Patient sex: M
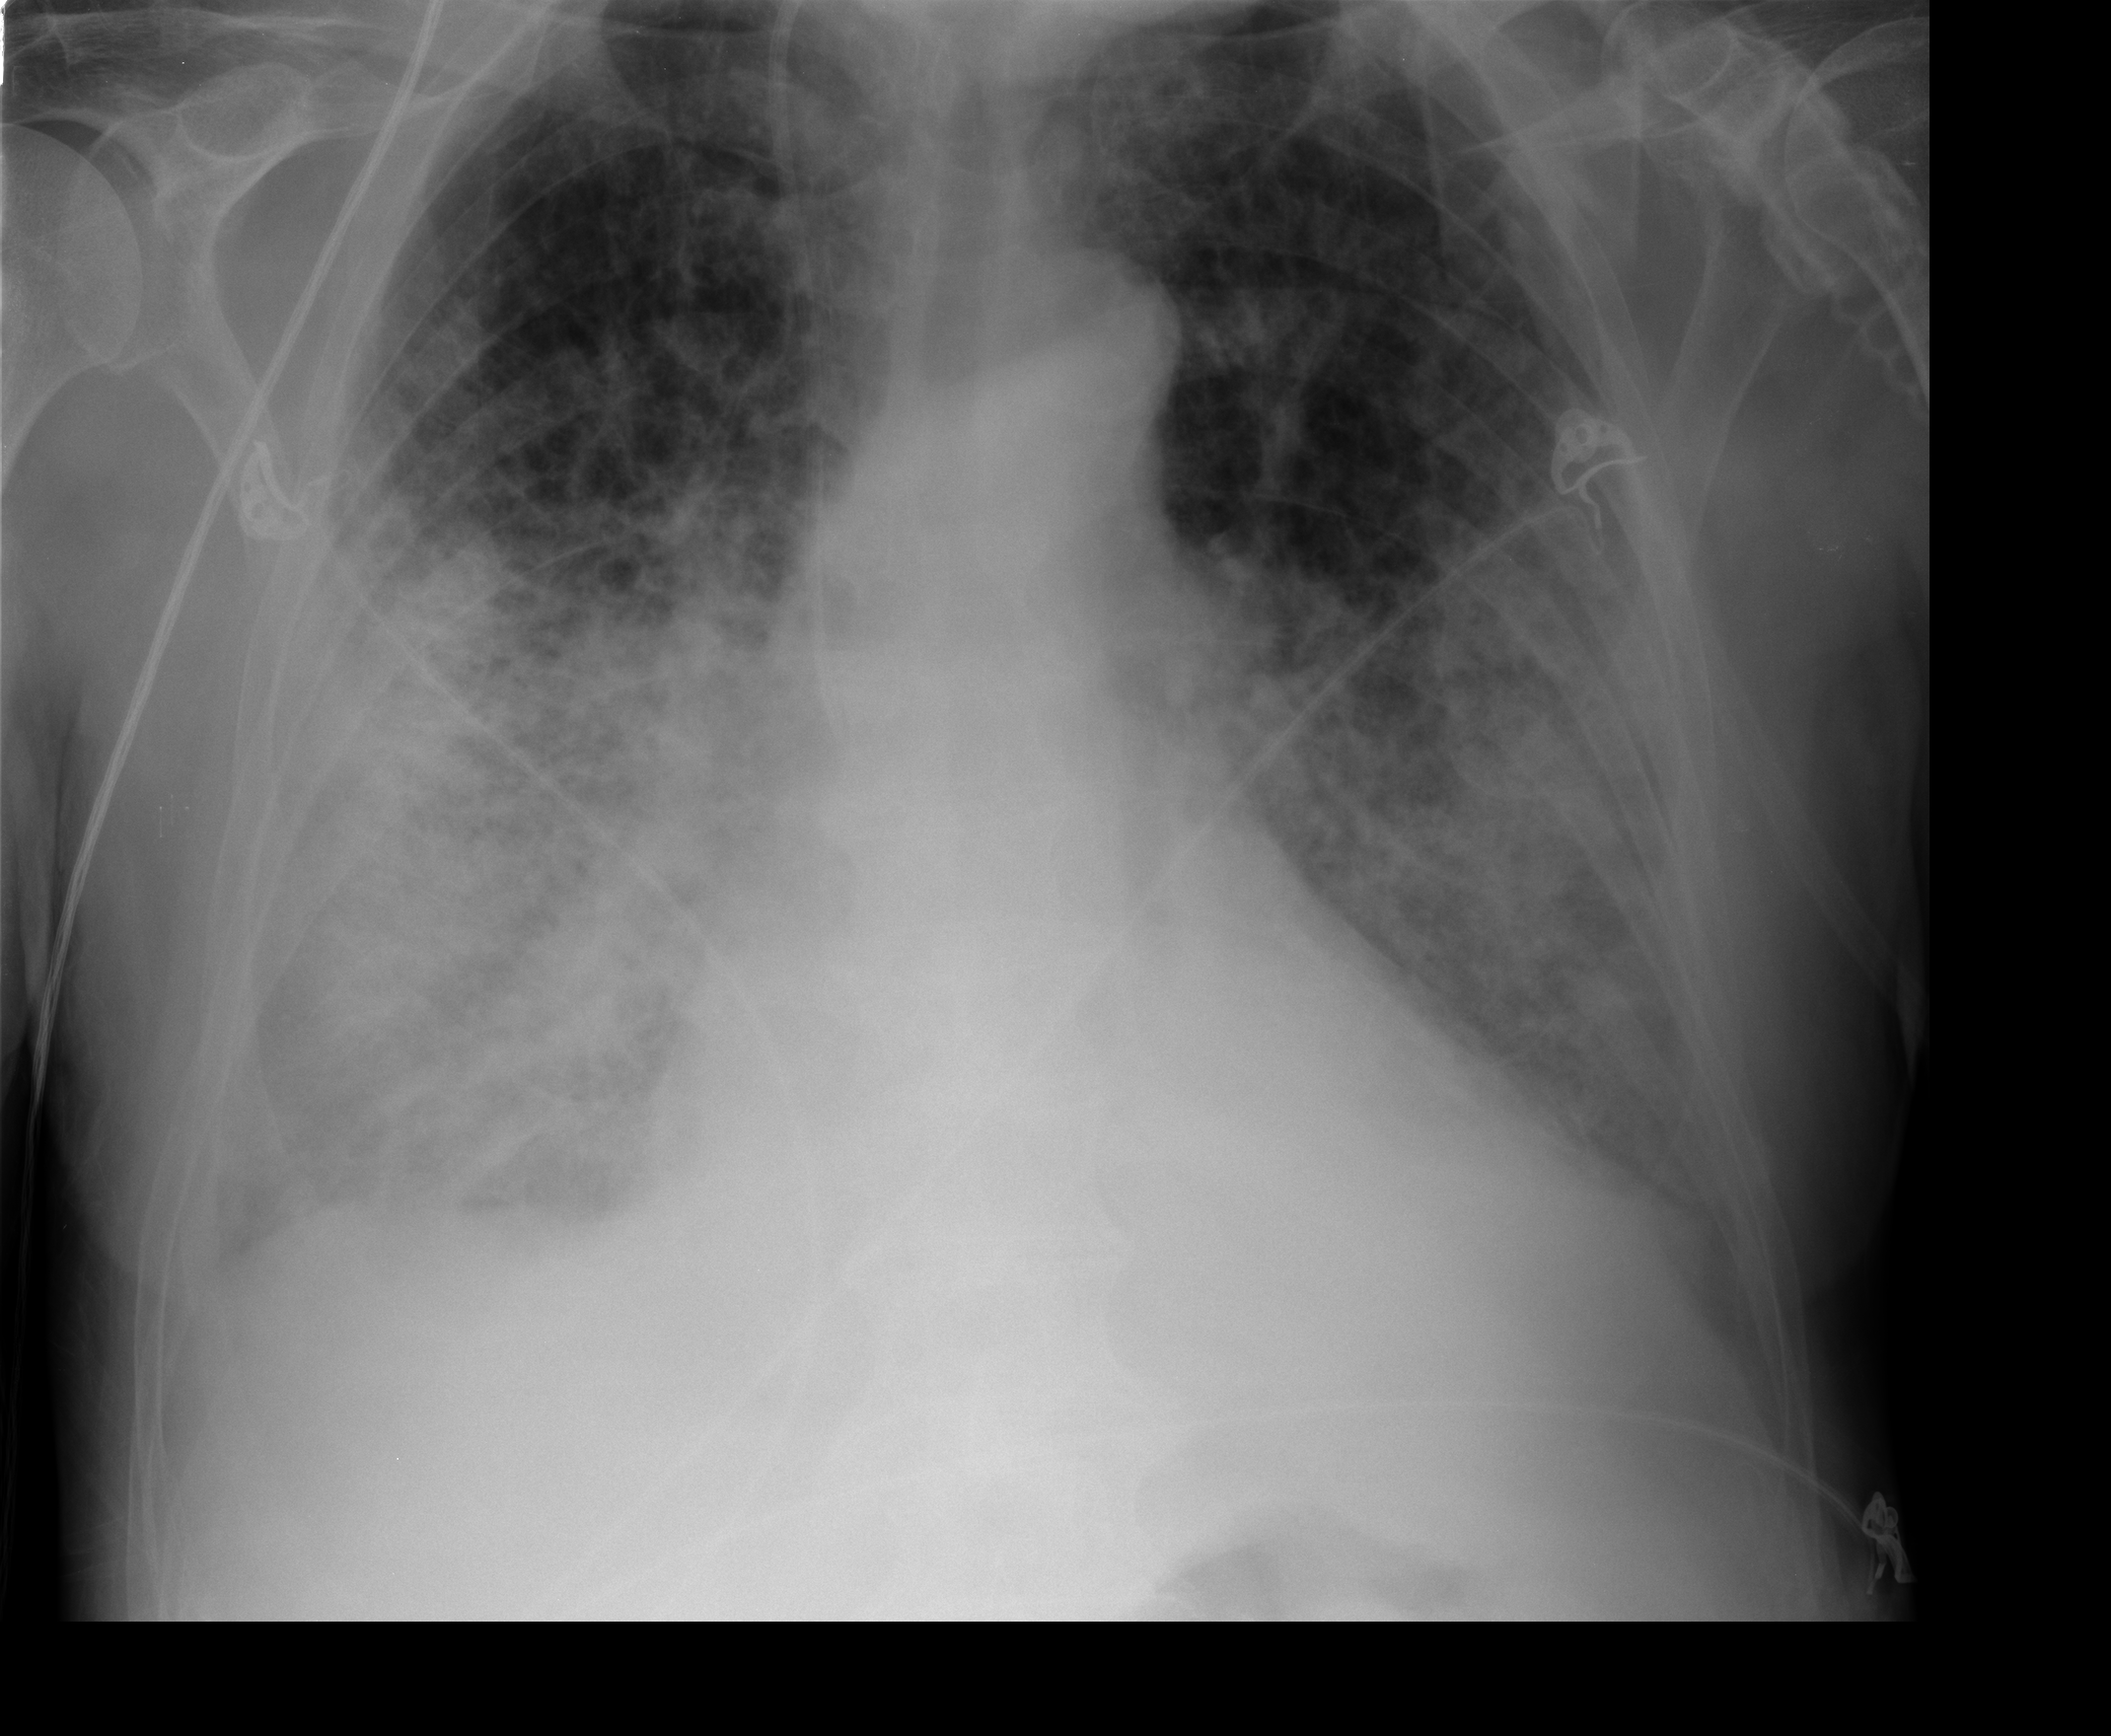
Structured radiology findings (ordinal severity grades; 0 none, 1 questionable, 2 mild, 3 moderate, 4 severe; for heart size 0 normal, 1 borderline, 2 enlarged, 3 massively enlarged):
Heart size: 2
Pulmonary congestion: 3
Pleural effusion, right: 2
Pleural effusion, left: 2
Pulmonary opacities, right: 3
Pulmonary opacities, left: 3
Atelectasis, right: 3
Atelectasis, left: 3